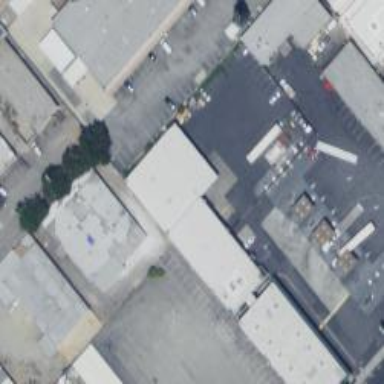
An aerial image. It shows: Warehouse.